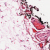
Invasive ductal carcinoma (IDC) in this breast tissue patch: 0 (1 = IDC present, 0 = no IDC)